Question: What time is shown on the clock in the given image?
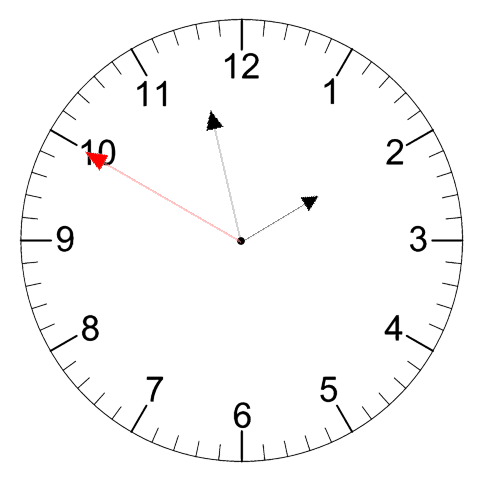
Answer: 01:57:50